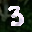
Label: 3